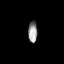
Tissue: prostate
Cell type: T cells
Senescence score: 0.687
Nuclear area (px): 188
Mean DAPI intensity: 151.676